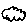
Label: cloud